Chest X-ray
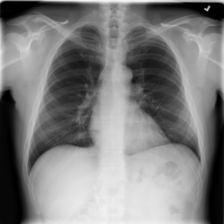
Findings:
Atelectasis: negative
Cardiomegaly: negative
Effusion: negative
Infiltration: negative
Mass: negative
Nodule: negative
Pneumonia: negative
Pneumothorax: negative
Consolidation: negative
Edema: negative
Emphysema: negative
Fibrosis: negative
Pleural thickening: negative
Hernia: negative